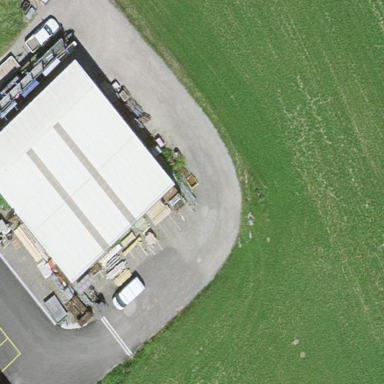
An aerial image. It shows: Warehouse.